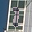
Label: 1